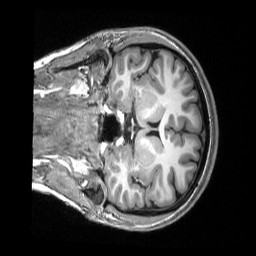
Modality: T1w
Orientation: coronal